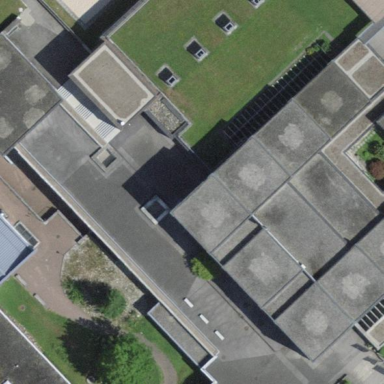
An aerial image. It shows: School building.